Question: In application created by wizard I have caption that looks like
'MyApplication - no name'.
So how to change the last sentence 'no name'. I read that string must be in resource with 'AFX_IDS_APP_TITLE' id. But changes of them don't make any sense.
I know that I can override the mehtod 'PreCreateWindow', use 'SetTitle' and so on.
But I wanna especially use the resource with id 'AFX_IDS_APP_TITLE' .
Also, I will appreciate for another solution via resources.

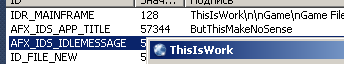
Answer: Unfortunately, there is no resource-based solution here.
The best approach to get rid of document file name in app title is to override:
'''
BOOL CMainFrame::PreCreateWindow(CREATESTRUCT& cs)
{
cs.style &= ~(LONG) FWS_ADDTOTITLE;
return CFrameWnd::PreCreateWindow(cs);
}
'''